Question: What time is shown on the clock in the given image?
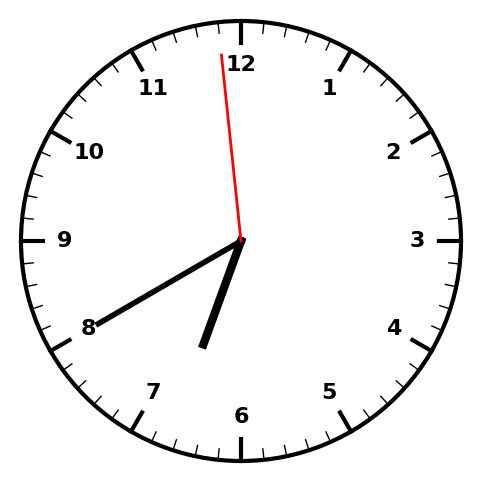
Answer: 06:39:59